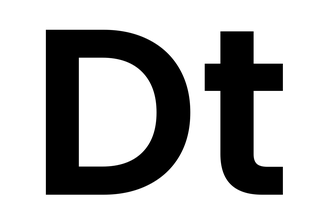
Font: Poppins-SemiBold